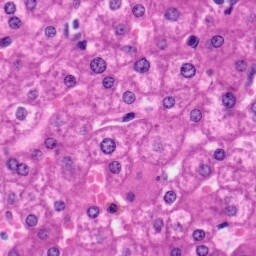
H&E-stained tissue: Liver